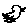
Label: bird